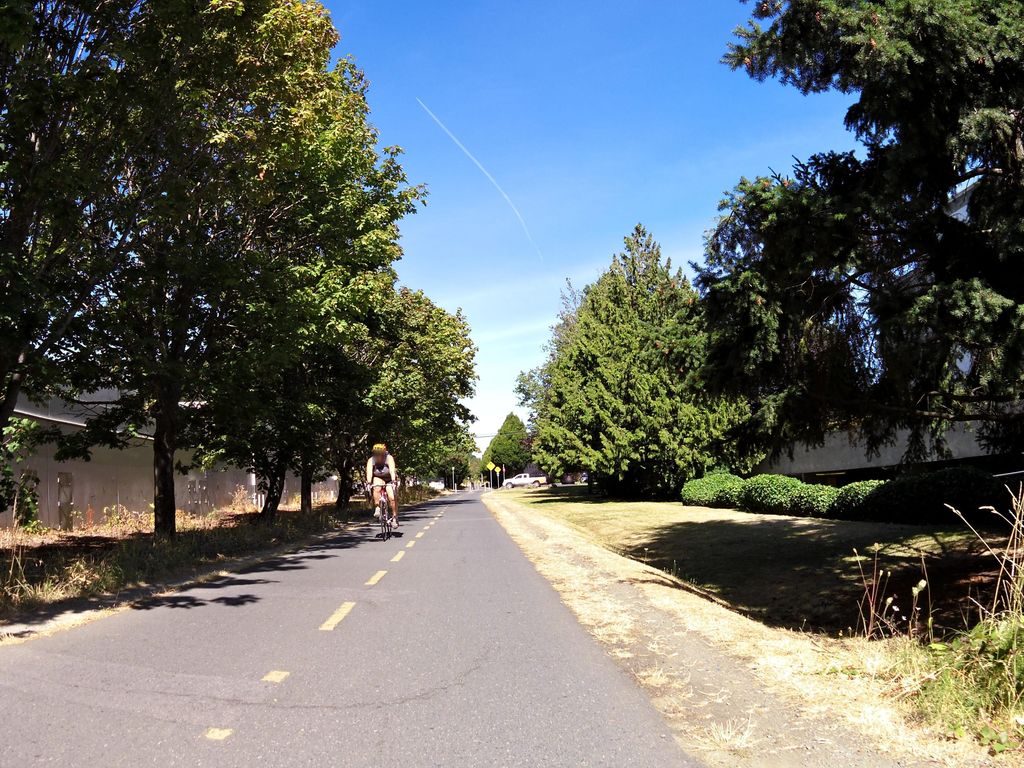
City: victoria